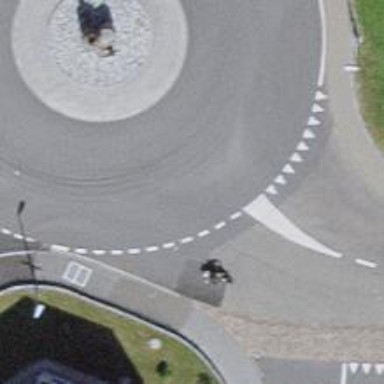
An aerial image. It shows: Road with "give way" sign.